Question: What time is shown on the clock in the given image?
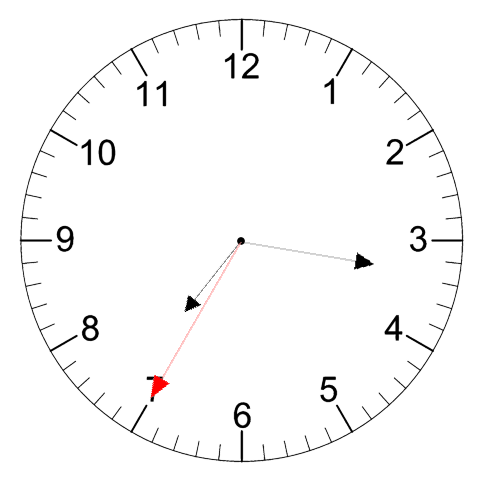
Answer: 07:16:35